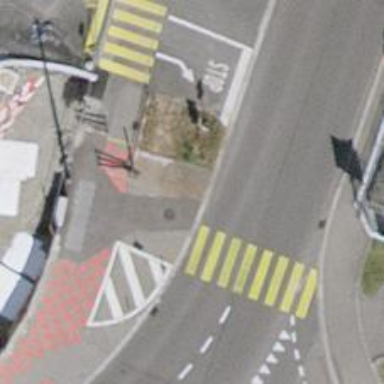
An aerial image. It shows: Kerb barrier.